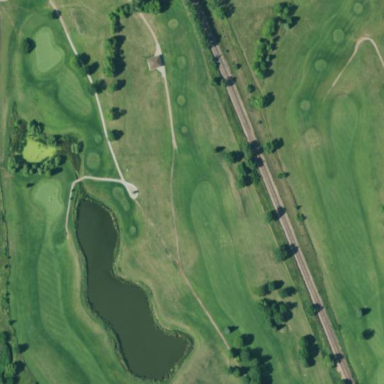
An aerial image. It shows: Scenic view of water hazard on golf course. The natural water feature adds beauty to the landscape.